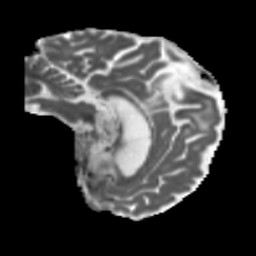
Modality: MD
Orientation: sagittal
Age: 68
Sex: male
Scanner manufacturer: siemens
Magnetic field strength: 3 T
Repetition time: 5.47 s
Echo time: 0.0854 s